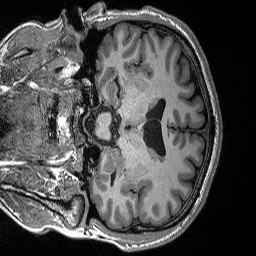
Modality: T1w
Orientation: coronal
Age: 39
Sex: male
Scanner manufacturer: siemens
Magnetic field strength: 3 T
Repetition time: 2.3 s
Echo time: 0.00298 s